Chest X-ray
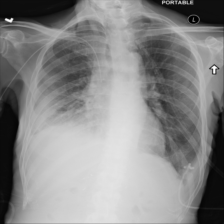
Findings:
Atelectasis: negative
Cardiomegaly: negative
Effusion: positive
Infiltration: positive
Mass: negative
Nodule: negative
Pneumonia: negative
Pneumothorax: negative
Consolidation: negative
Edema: negative
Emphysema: negative
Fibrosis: negative
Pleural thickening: negative
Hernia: negative